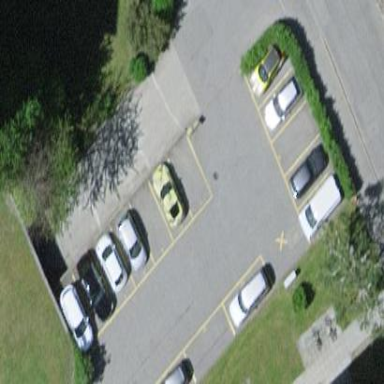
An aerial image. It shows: Parking area.